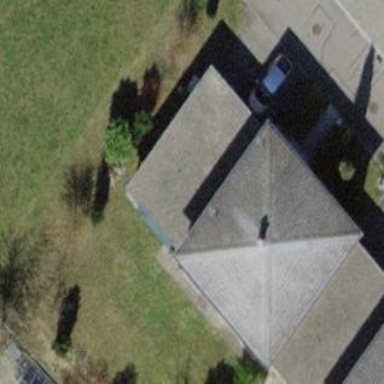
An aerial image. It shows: Detached building with pyramidal roof shape.